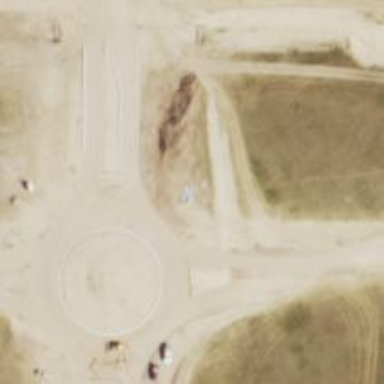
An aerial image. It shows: Roundabout on residential road.